Aerial crown-view tile of a tropical tree (Barro Colorado Island, Panama), acquired 20250414:
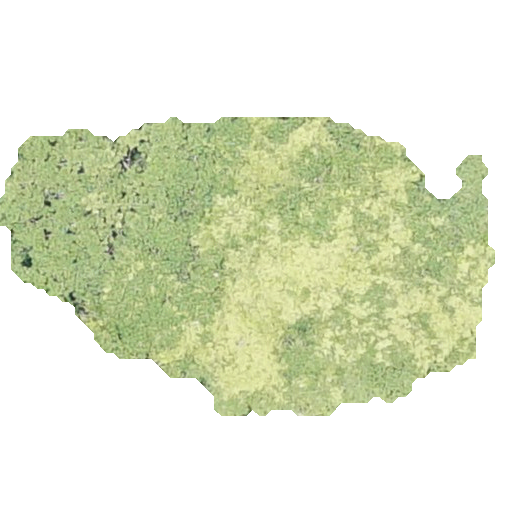
Species: Sterculia apetala
GBIF accepted scientific name: Sterculia apetala
Crown area: 164.324 m²